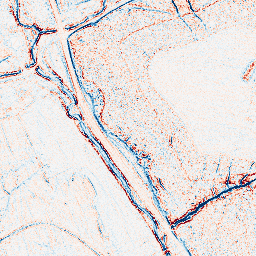
Category: edge_preserving
Decomposition family: bilateral
Decomposition parameters: d: 5
sigma_color: 50
sigma_space: 50
Upsampling method: cubic_catmull_rom
Upsampling parameters: scale: 4
Upsampling scale: 4